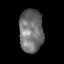
Tissue: skin
Cell type: Epithelial cells
Senescence score: 0.2124
Nuclear area (px): 1011
Mean DAPI intensity: 112.141